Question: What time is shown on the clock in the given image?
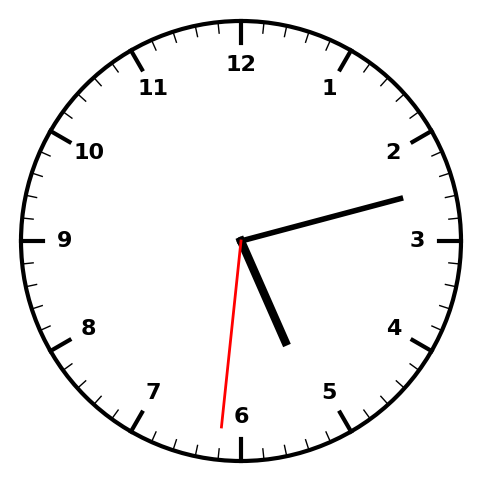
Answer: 05:12:31